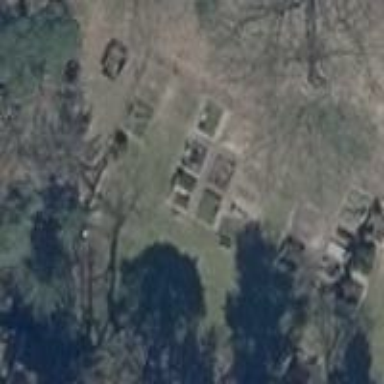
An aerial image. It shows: Graveyard.